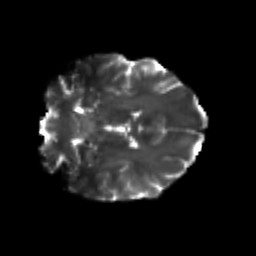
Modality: T2w
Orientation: coronal
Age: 21
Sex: male
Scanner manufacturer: siemens
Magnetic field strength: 3 T
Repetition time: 3.5 s
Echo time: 0.113 s